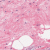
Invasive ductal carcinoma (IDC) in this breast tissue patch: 0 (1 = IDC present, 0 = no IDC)